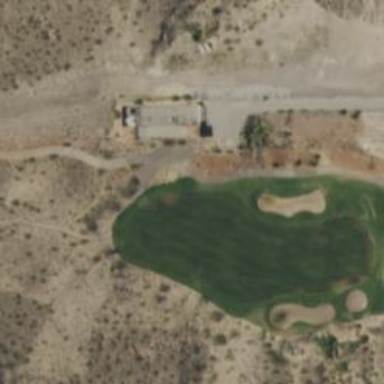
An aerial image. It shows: Golf hole.